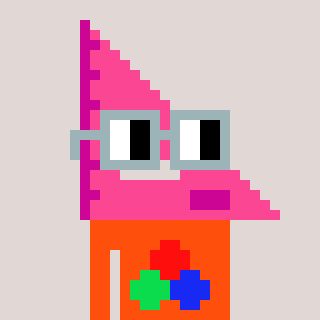
a pixel art character with square dark gray glasses, a squadron ruler-shaped head and a orange-colored body on a warm background